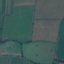
Label: Pasture